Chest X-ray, AP view. Patient: 37 years old, sex F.
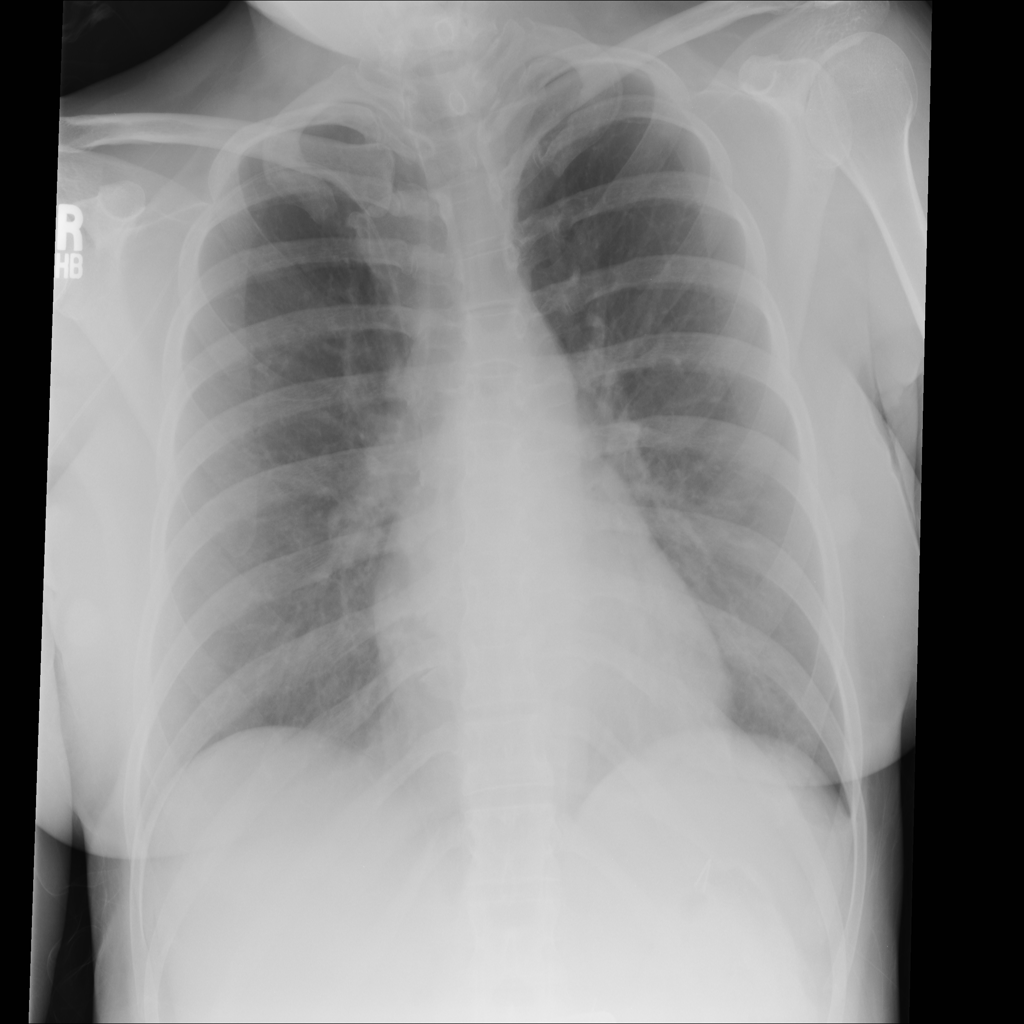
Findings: No Finding